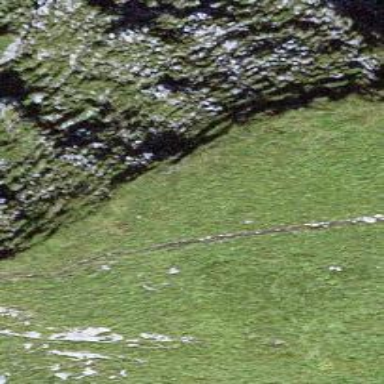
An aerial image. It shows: Cliff in nature.